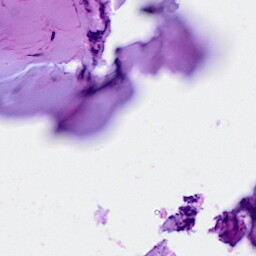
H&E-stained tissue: Breast